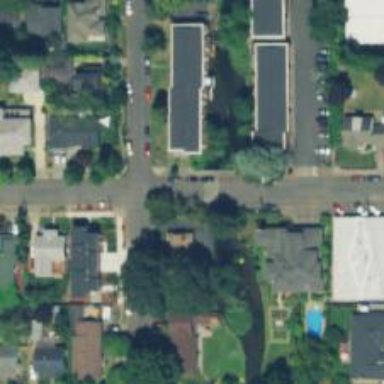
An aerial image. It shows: Residential road with sidewalk on the left.